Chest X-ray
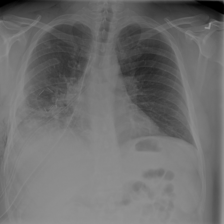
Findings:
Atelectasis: negative
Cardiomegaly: negative
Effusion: negative
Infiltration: negative
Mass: negative
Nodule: negative
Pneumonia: negative
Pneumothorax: negative
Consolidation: negative
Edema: negative
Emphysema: positive
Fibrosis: negative
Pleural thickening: negative
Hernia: negative